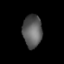
Tissue: lung
Cell type: Fibroblasts
Senescence score: 0.5437
Nuclear area (px): 619
Mean DAPI intensity: 91.267